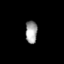
Tissue: skin
Cell type: Epithelial cells
Senescence score: 0.2449
Nuclear area (px): 263
Mean DAPI intensity: 158.57